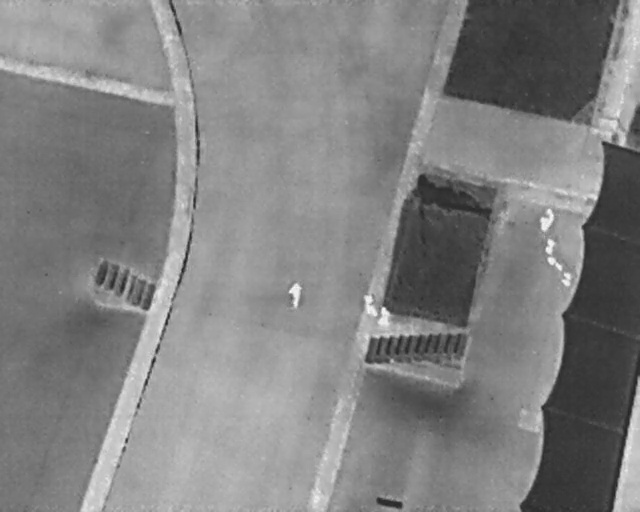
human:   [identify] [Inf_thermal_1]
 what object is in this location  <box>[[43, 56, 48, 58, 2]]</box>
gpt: <ref>1 large person at the center</ref>